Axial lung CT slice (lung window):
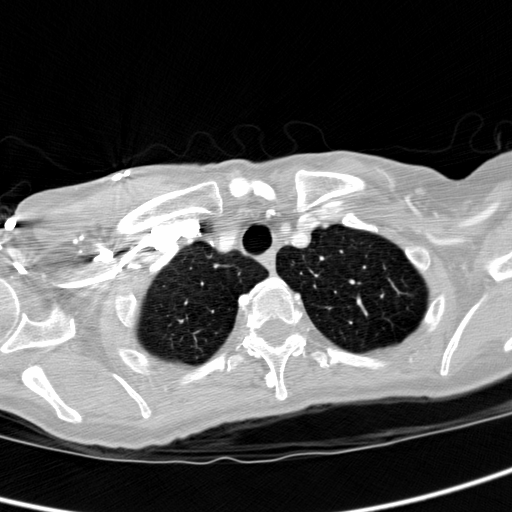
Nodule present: no